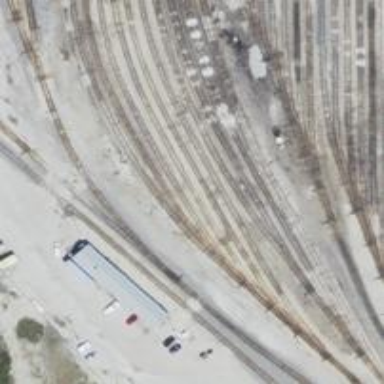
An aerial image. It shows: Railway yard used for servicing trains.